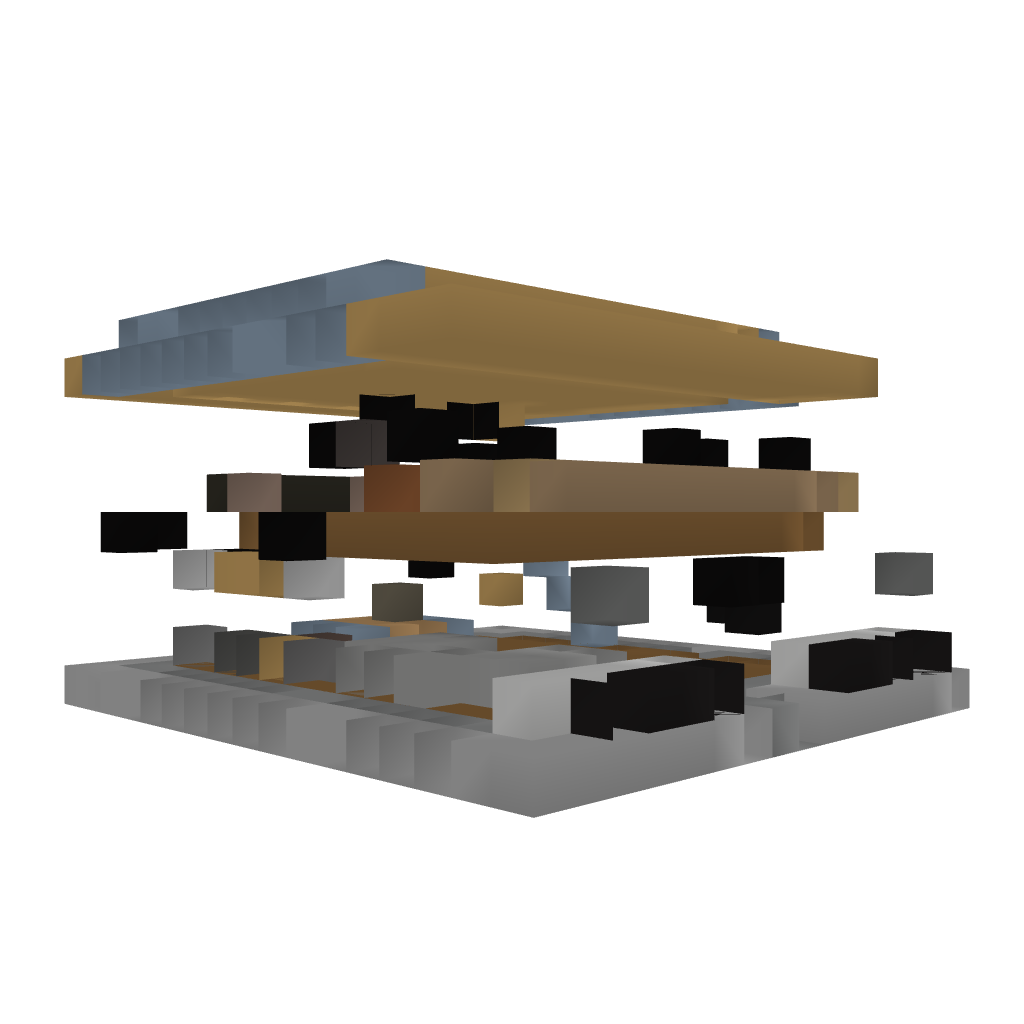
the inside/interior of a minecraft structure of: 2-story Wood House (CF)